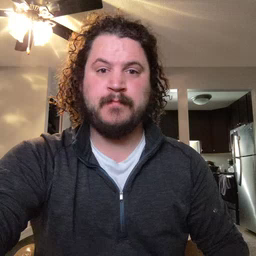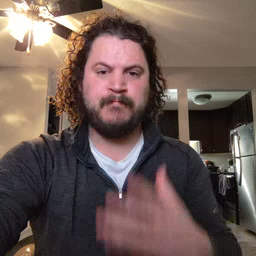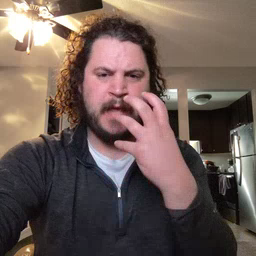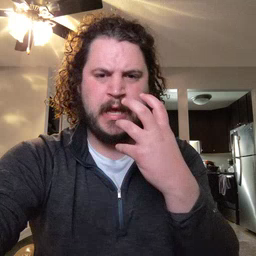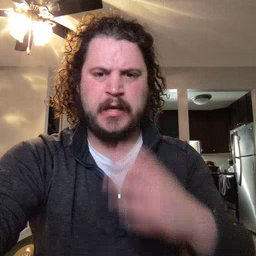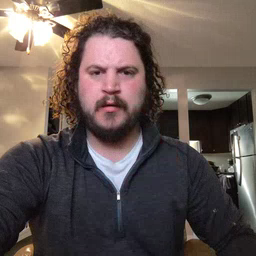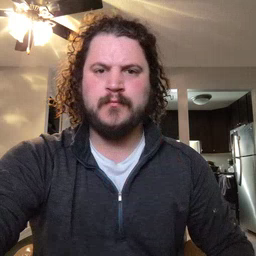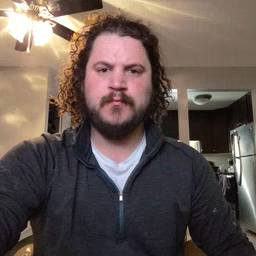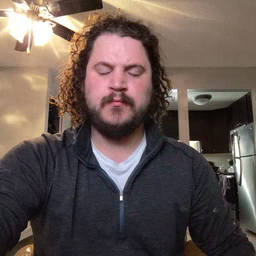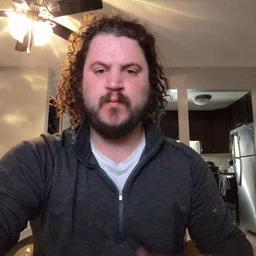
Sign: mad